Interaction volume radius: 5 \u00c5
Interaction volume height: 10 \u00c5
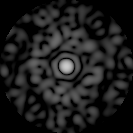
Disorder parameter: 0.8843